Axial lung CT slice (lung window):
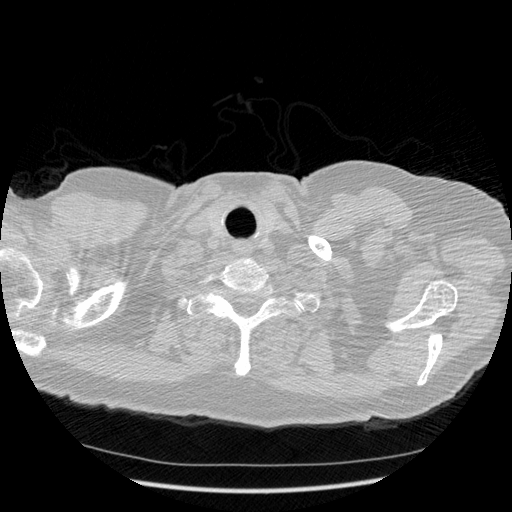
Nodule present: no